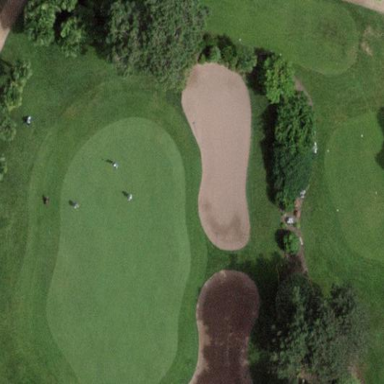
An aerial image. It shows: Golf green.